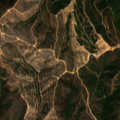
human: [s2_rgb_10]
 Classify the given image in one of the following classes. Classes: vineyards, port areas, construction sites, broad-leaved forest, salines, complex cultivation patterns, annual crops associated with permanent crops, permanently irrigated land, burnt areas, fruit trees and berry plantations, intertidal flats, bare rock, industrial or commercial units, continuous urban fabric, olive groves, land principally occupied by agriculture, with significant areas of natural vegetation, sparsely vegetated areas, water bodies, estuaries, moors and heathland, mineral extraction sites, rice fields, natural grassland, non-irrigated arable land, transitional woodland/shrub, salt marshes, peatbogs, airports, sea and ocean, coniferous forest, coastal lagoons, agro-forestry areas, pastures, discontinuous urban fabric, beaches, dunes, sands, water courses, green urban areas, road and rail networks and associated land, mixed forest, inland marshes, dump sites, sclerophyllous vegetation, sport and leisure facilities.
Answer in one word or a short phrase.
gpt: non-irrigated arable land, broad-leaved forest, transitional woodland/shrub